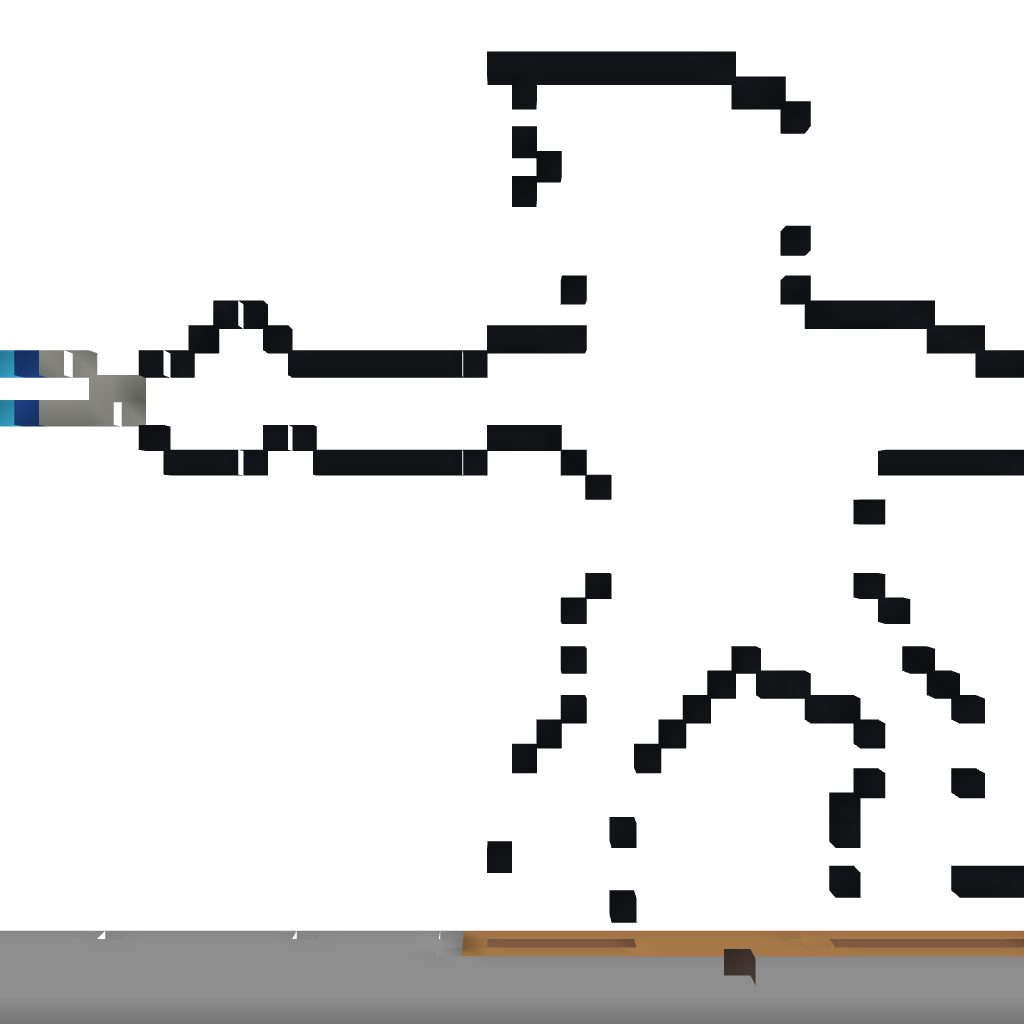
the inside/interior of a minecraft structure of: The 10th Doctor